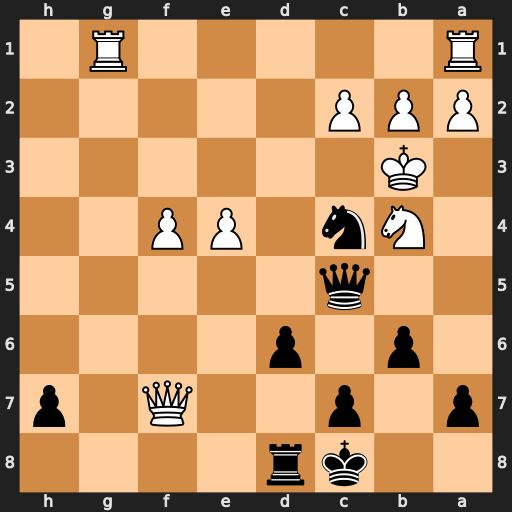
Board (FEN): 2kr4/p1p2Q1p/1p1p4/2q5/1Nn1PP2/1K6/PPP5/R5R1
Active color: b
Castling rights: -
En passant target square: -
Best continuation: Nd2+ Ka3 Qa5#